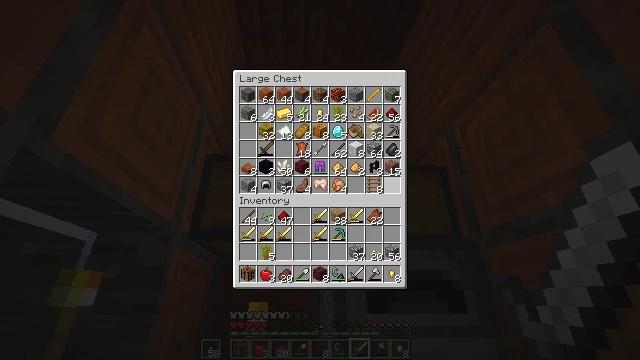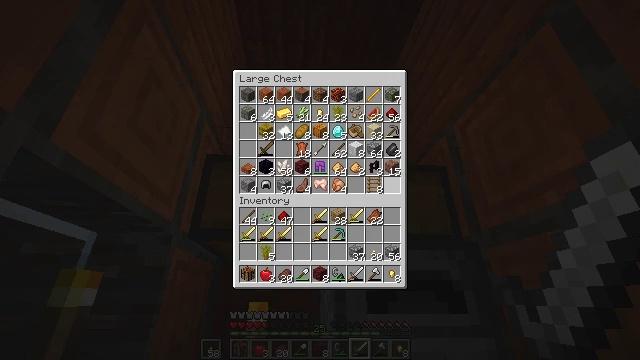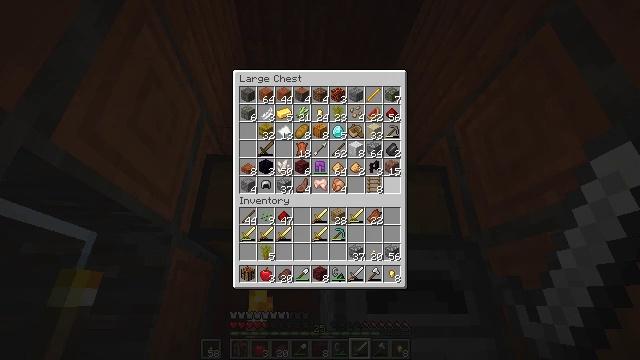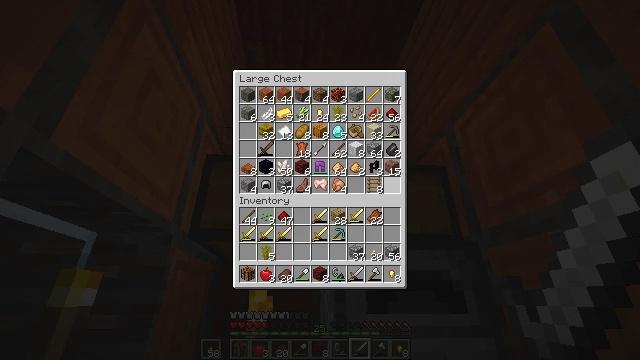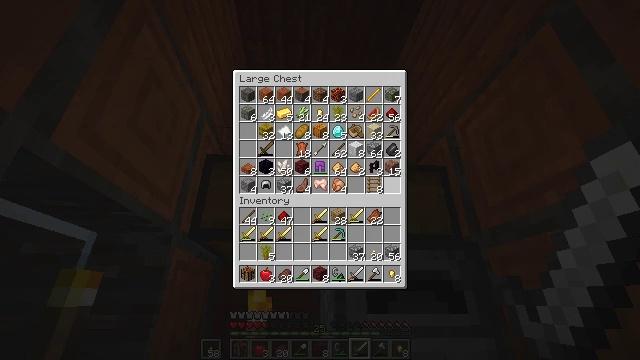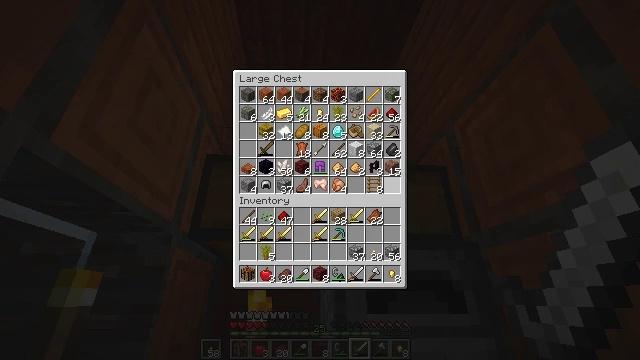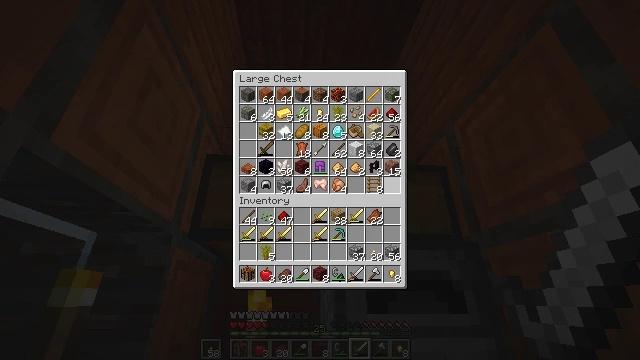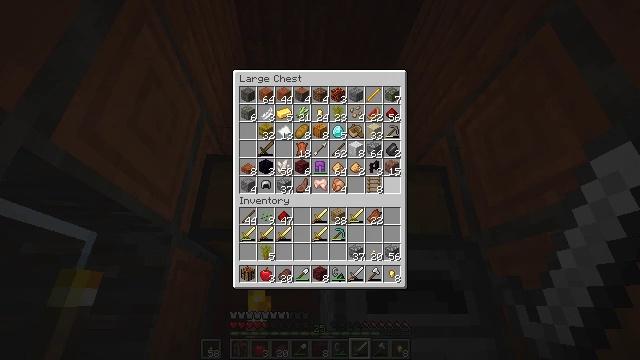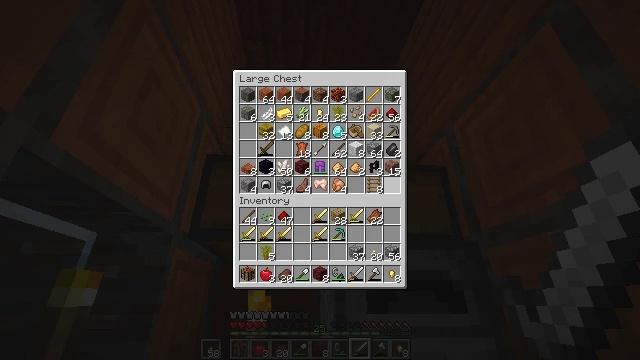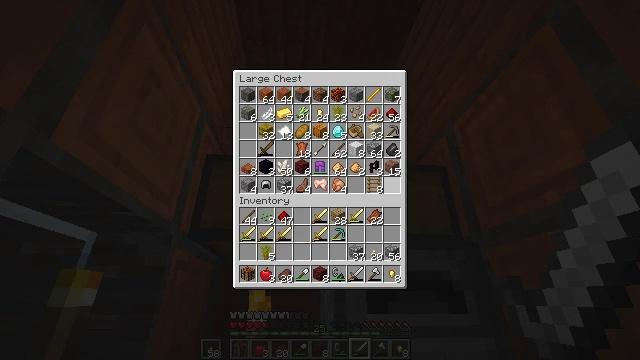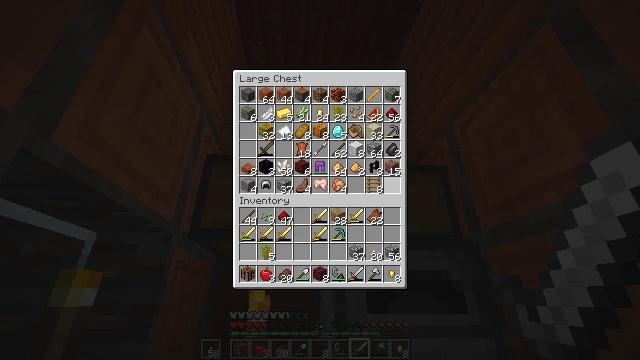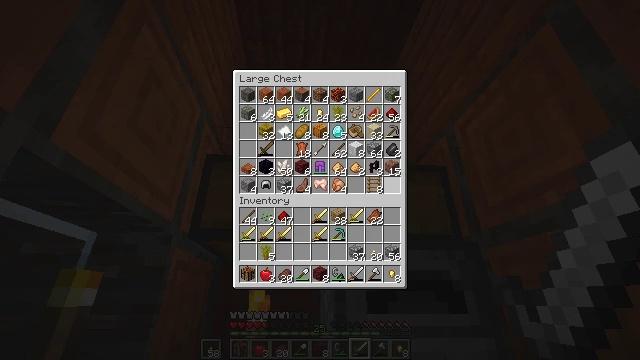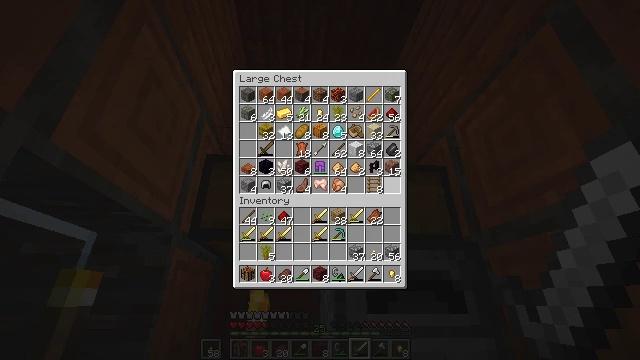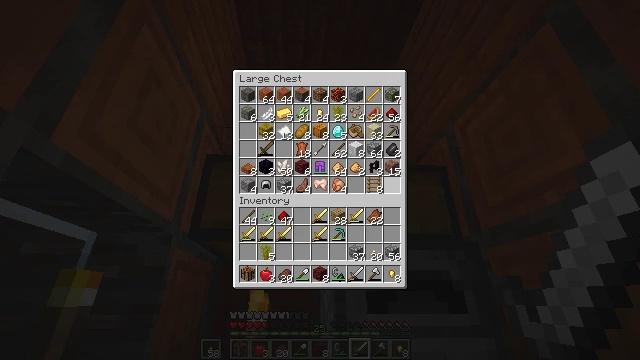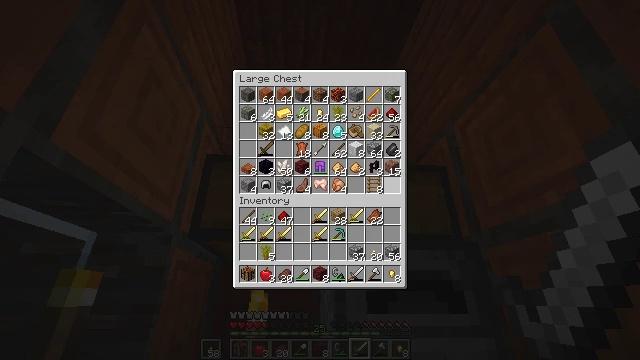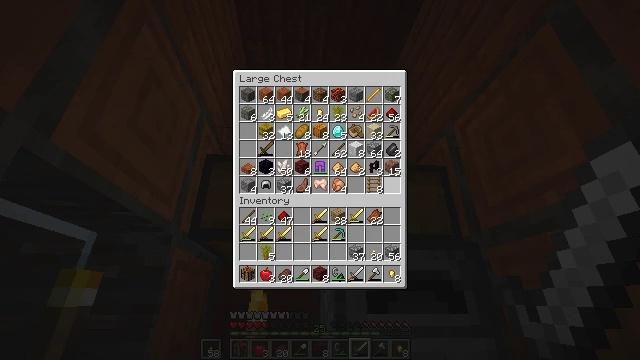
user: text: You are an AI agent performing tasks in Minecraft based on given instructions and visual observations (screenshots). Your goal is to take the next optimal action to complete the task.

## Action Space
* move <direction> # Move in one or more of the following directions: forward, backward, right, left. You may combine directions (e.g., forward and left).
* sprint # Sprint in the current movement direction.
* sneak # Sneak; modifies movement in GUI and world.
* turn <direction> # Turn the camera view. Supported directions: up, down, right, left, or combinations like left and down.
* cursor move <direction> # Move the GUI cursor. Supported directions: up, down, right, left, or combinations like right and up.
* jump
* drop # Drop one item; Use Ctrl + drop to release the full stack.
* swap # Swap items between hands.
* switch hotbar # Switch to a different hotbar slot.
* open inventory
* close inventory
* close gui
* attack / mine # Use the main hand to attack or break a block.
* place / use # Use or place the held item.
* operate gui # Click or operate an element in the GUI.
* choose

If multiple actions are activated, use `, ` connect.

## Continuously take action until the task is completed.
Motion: motion action
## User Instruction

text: Open the crafting table to make a diamond sword.
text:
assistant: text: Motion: no_op
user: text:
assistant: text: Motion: no_op
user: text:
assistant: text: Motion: no_op
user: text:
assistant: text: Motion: no_op
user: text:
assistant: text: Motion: no_op
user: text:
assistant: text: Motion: no_op
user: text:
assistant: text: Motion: no_op
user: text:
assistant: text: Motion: no_op
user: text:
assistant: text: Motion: no_op
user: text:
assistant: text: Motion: no_op
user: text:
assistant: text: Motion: no_op
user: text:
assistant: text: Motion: no_op
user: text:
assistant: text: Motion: no_op
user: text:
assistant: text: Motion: no_op
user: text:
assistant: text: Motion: no_op
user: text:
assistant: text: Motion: no_op
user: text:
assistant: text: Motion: no_op
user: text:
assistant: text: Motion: no_op
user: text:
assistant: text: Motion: no_op
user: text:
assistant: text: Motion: no_op
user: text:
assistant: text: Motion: no_op
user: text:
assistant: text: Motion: no_op
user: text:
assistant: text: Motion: no_op
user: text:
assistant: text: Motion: no_op
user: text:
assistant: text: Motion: no_op
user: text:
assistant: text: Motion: no_op
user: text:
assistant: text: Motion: no_op
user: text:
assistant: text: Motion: no_op
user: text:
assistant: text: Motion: no_op
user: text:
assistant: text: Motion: no_op